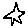
Label: star